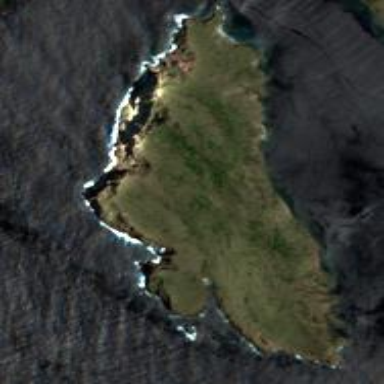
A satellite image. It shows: Island with natural coastline.